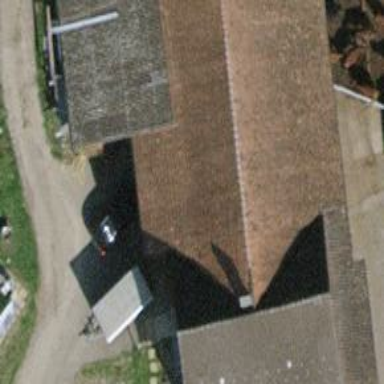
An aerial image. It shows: Farm building.